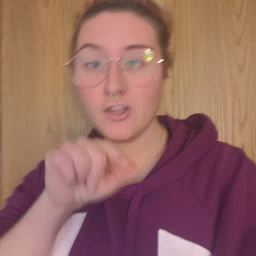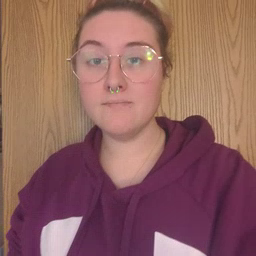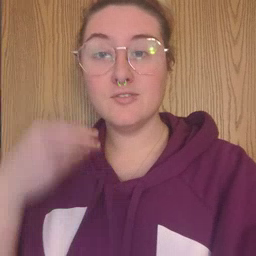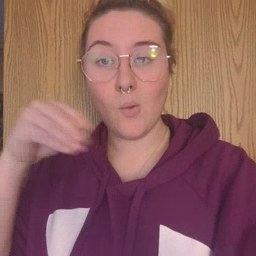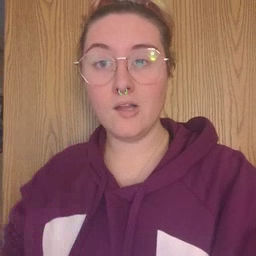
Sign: store